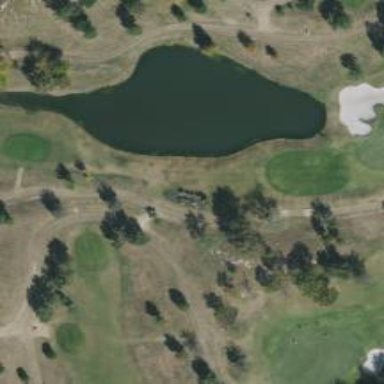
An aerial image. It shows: Path designated for golf carts.